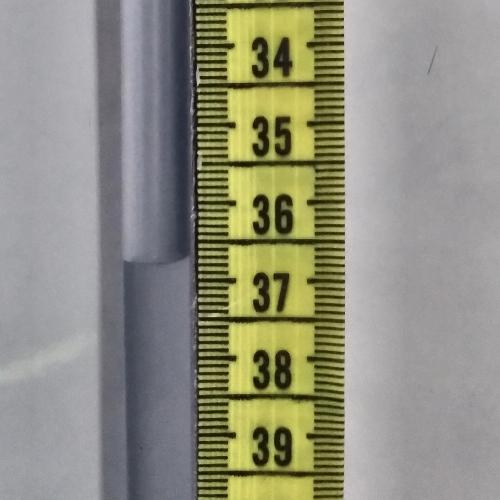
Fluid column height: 36.7 cm